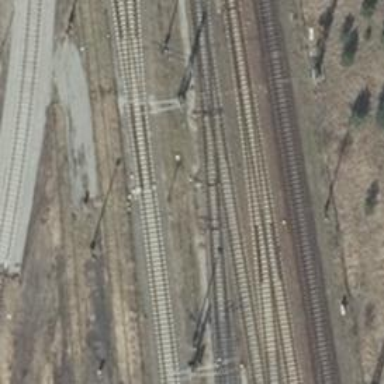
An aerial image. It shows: Railway switch.